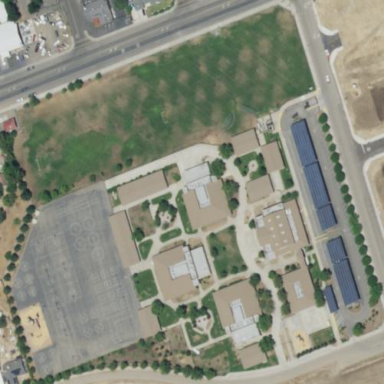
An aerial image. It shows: School.